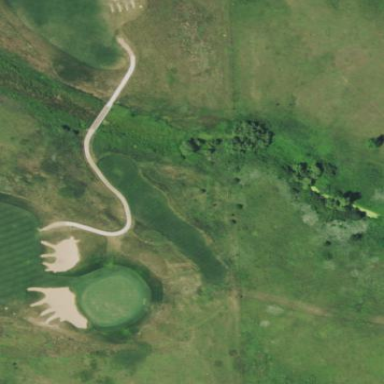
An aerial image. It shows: Grass area designated as golf tee.